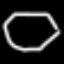
Label: octagon